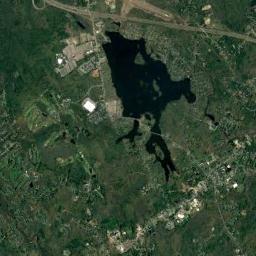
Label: lake